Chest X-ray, PA view. Patient: 62 years old, sex F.
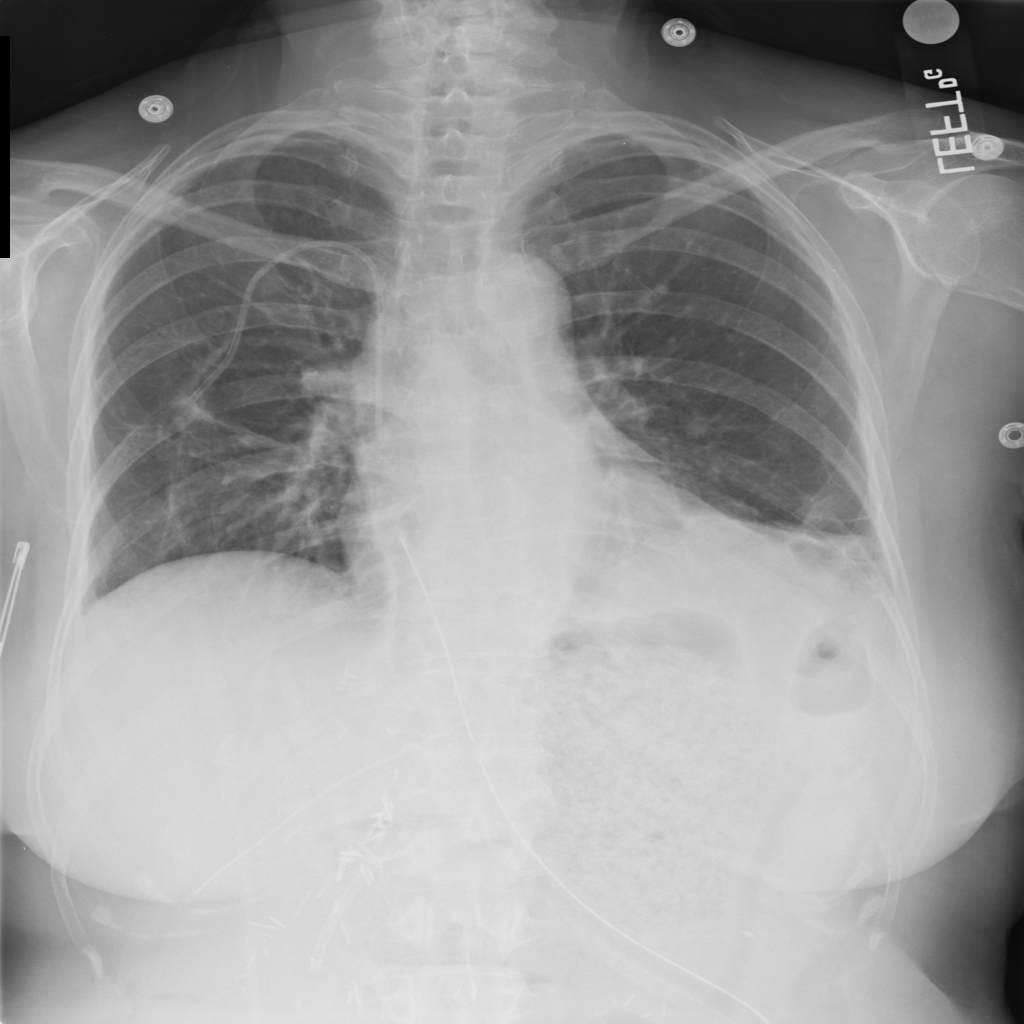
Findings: Effusion